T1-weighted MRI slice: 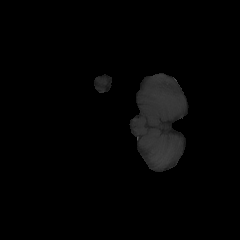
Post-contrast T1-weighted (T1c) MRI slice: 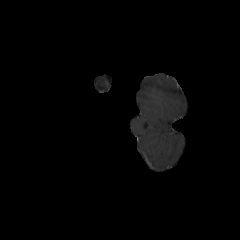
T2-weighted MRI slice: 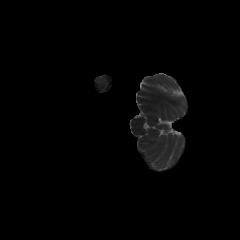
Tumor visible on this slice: no